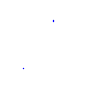
Particle: pion